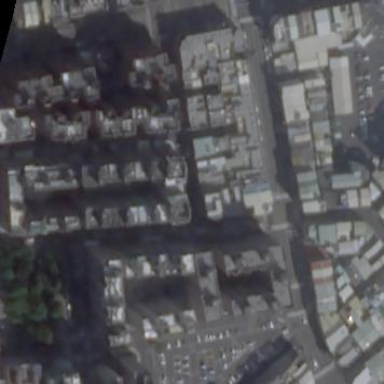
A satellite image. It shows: Image showing building with apartments.